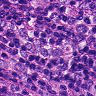
Metastatic tissue present: yes